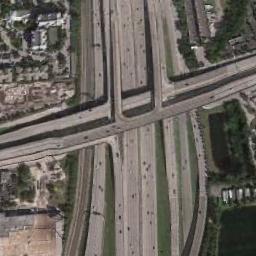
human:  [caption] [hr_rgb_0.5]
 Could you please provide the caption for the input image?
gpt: There are many trees and buildings beside the overpass .

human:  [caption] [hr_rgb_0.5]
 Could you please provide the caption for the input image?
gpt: This overpass intersects the road at right angle .

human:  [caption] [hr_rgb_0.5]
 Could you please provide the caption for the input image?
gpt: The overpass is next to some houses .

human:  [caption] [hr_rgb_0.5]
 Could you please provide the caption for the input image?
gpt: The overpass is over the roads in the city .

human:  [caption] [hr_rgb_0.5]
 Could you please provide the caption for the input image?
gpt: There are some buildings and green lawns beside the overpass .